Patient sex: M
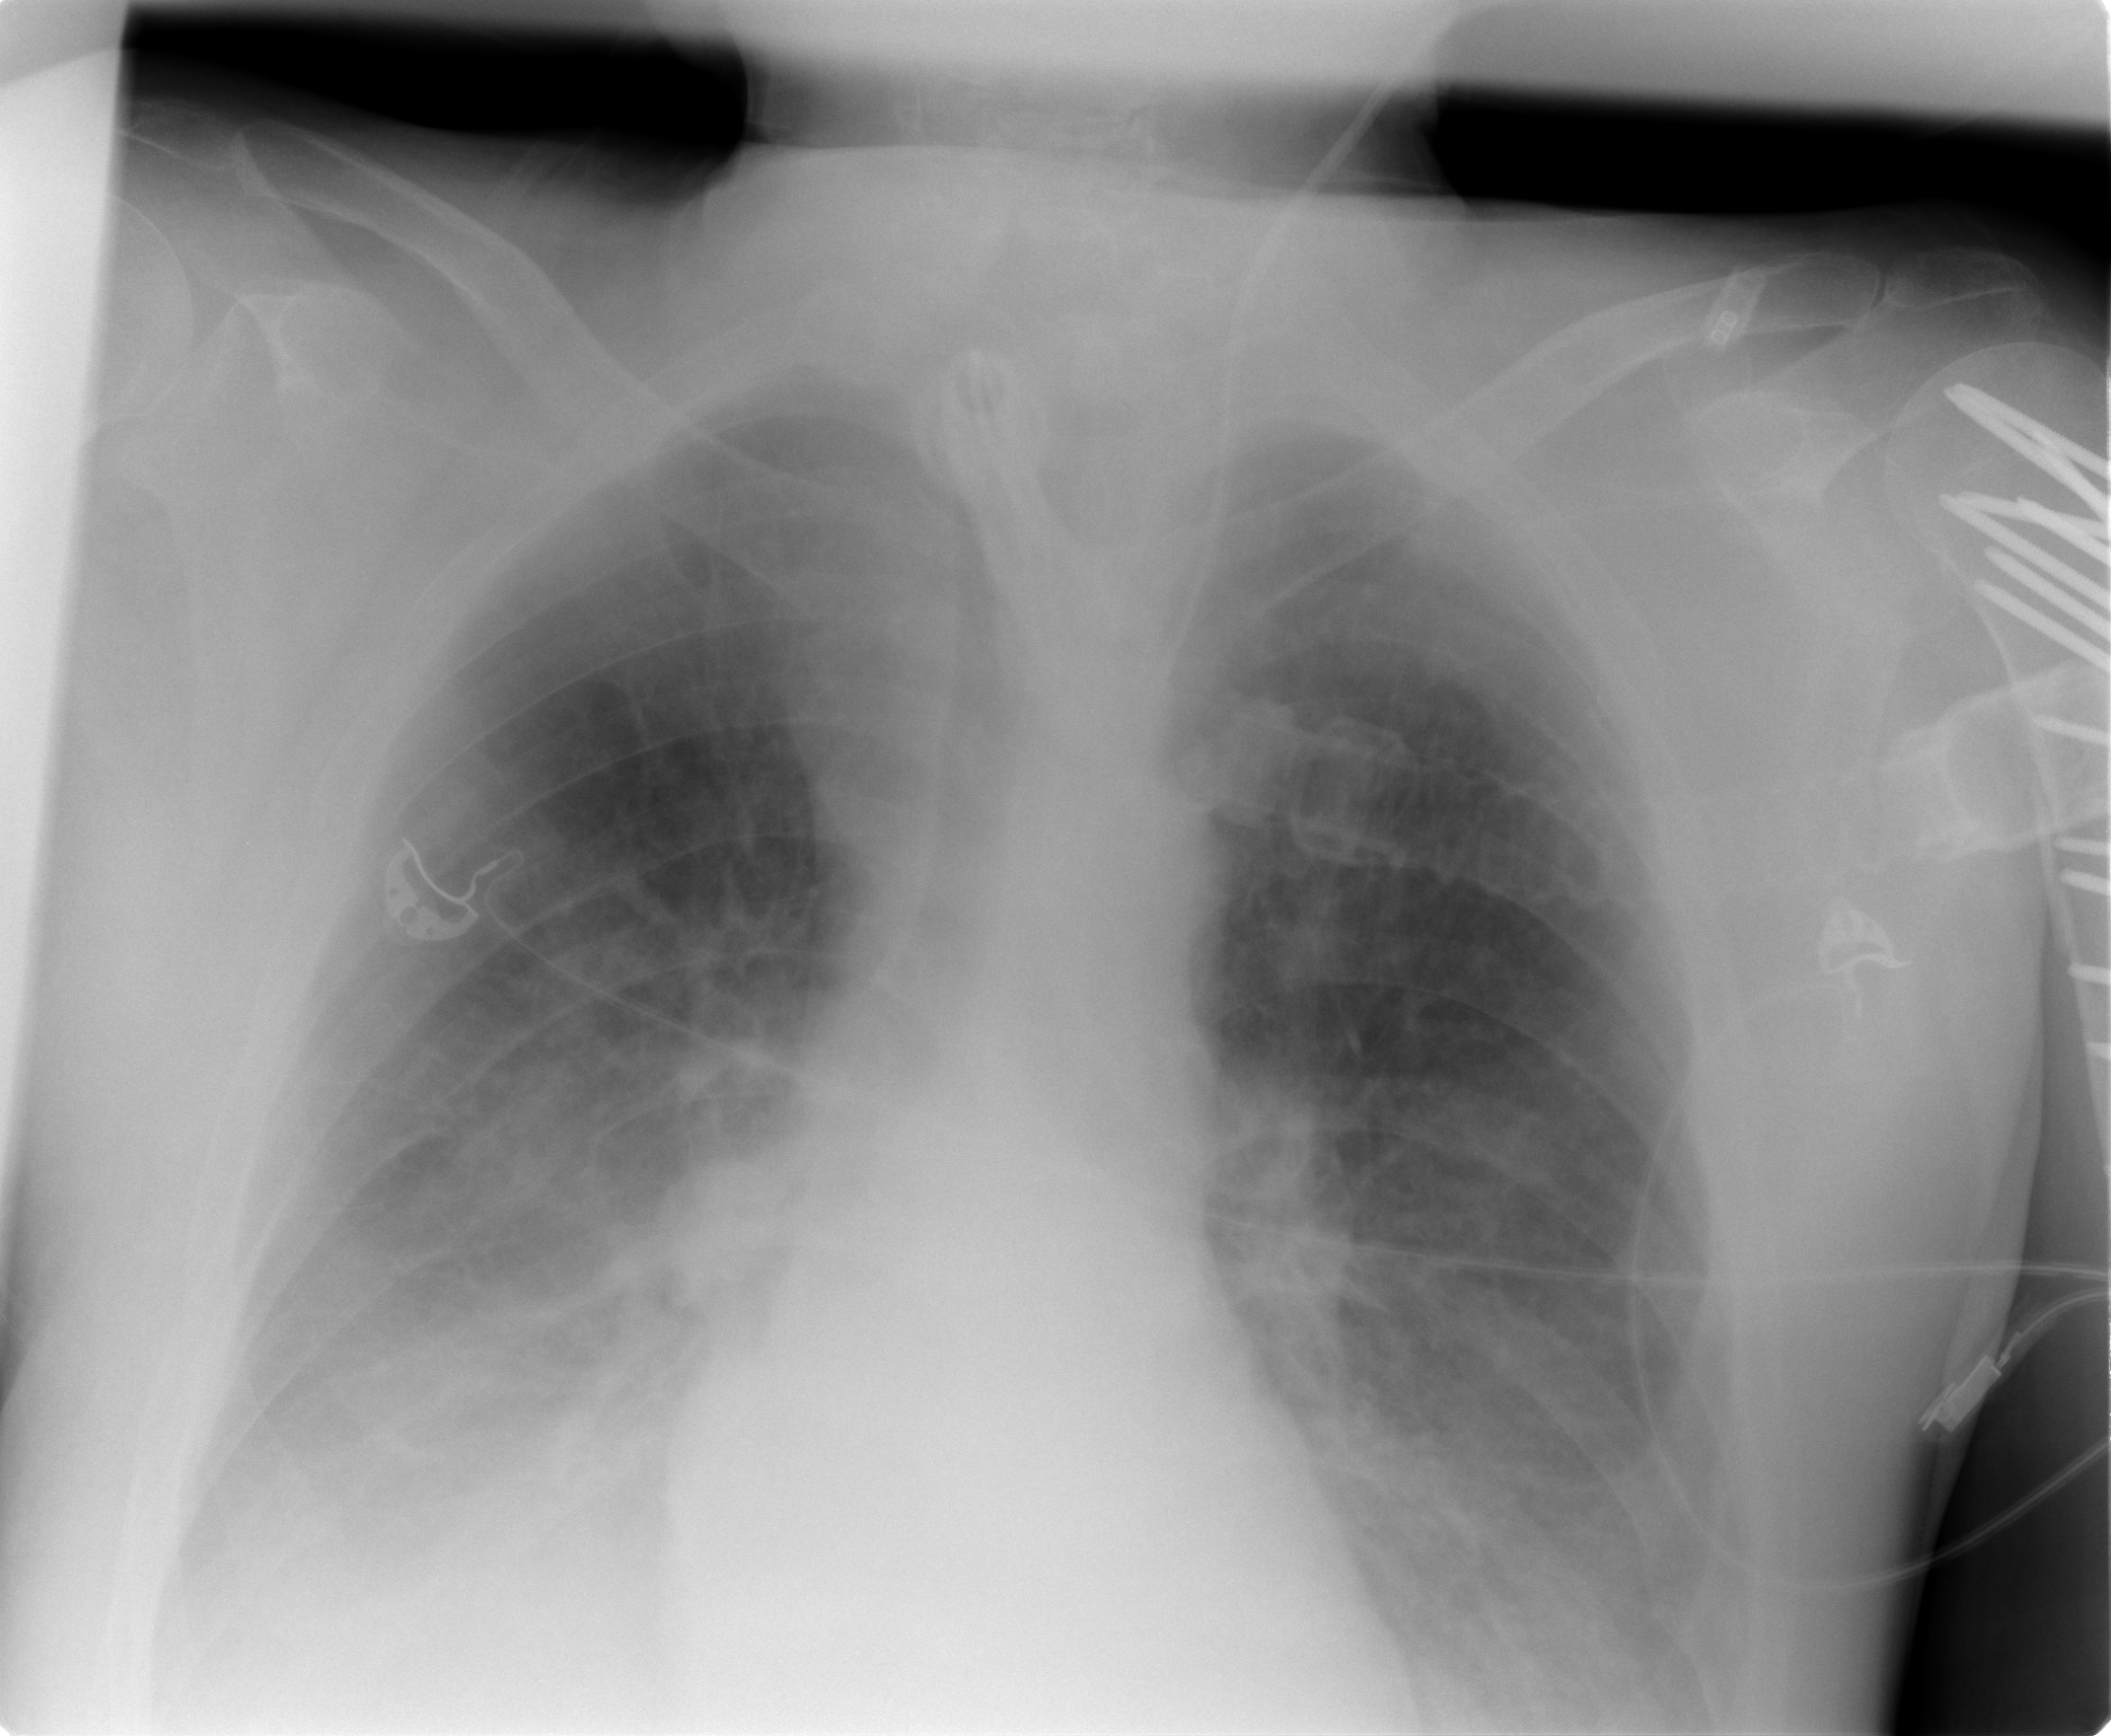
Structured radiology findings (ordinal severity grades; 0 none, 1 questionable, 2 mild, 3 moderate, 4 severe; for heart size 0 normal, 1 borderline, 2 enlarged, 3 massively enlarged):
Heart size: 1
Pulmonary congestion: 2
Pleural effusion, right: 2
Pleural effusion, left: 2
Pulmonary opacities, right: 1
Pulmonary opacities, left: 1
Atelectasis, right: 2
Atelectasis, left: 3